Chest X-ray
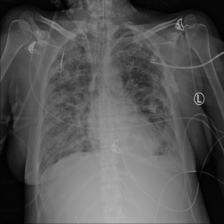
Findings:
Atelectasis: negative
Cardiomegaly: negative
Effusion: negative
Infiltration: negative
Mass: negative
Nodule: positive
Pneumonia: negative
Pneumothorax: negative
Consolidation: negative
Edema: negative
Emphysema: negative
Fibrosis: negative
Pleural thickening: negative
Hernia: negative